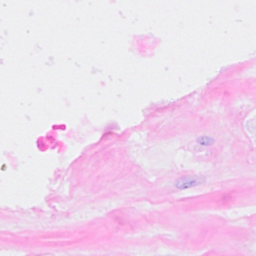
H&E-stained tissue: Breast